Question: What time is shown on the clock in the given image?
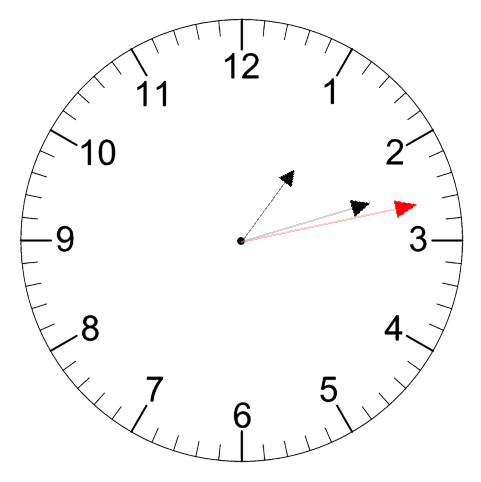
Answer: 01:12:13